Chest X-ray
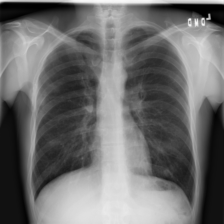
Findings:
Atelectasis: negative
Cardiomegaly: negative
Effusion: negative
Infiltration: positive
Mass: negative
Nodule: negative
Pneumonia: negative
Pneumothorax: negative
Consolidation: negative
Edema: negative
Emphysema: negative
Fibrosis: negative
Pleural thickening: negative
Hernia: negative